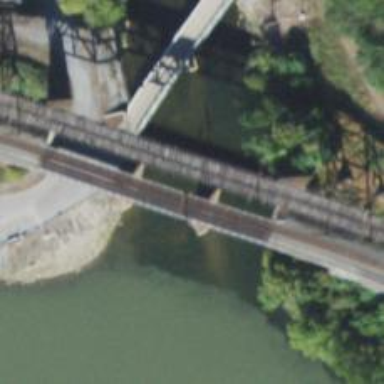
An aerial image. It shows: Railway bridge.